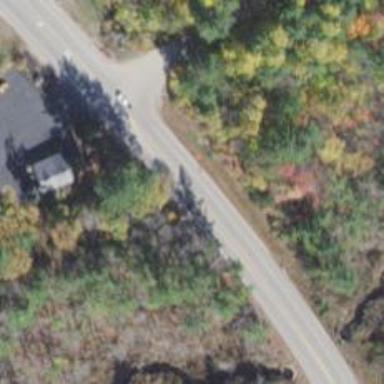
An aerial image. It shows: Asphalt road classified as trunk highway.